Question: after I downgraded my Xcode from Xcode5 to Xcode4, my instruments stopped working. It actually works when I run in the simulator but in my device it fails to run.
when I run Instruments on my project, I get this screen:

Instruments tries to start the app but it gets no data from it and the running process stays paralized.
It happenad after I uninstalled Xcode5 and reinstalled Xcode 4.6.3. I also tried to Xcode 4.6.2 but nothing came to happen. I am using OS Mountain Lion 10.8.5 and the iPhone iOS 7.0
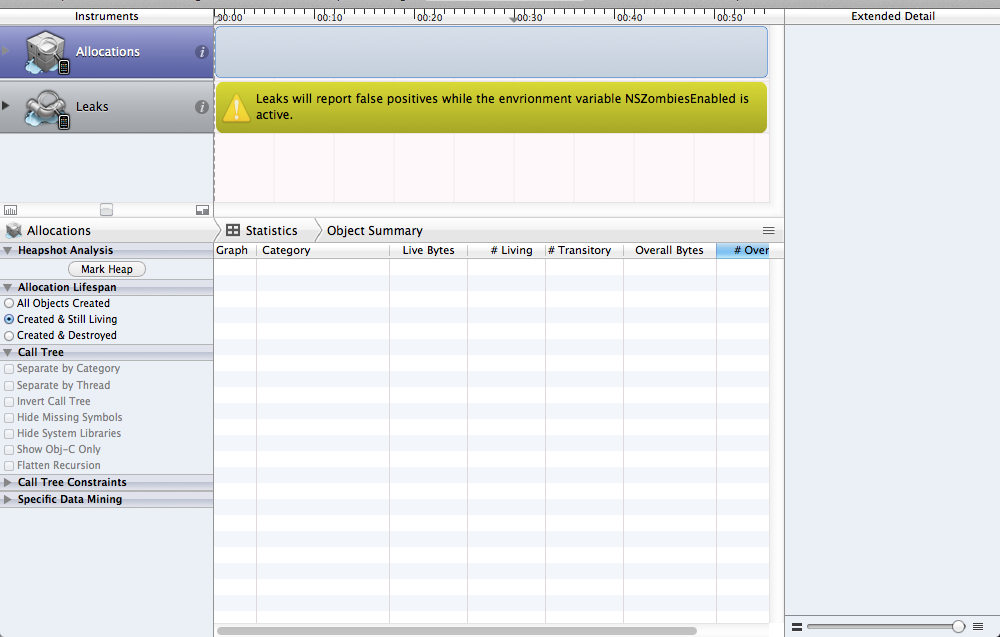
Answer: Solved this way:
1. In practice, Instruments never worked (for me) to test an app running in a device that has a SDK newer than that Xcode's default one. Therefore, I installed the newest Xcode and now I am able to run instruments on the newest iPhone SDK.
2. Why was I using an older version of Xcode? Because I was willing to compile to an old SDK version (older than the iOS SDK 7.0), once the Xcode5 comes with only the iOS SDK 7.0.
3. So what did I do to compile with the iOS 6.1 SDK in Xcode5? I Installed a previews version of the iOS SDK in the Xcode 5. So I selected the SDK version as 6.1 instead of the iOS 7.0
4. How to install older SDK to the newest Xcode? 4.a. U can get the iOS 6.1 SDK from http://www.4shared.com/zip/NlPgsxz6/iPhoneOS61sdk.html or downloading an older Xcode and geting the SDK from its contents 4.b. Unzip and paste this folder to /Applications/Xcode.app/Contents/Developer/Platforms/iPhoneOS.platform/Developer/SDKs 4.c. Restart the xcode. 4.d. U can now select an older SDK on your project's build settings